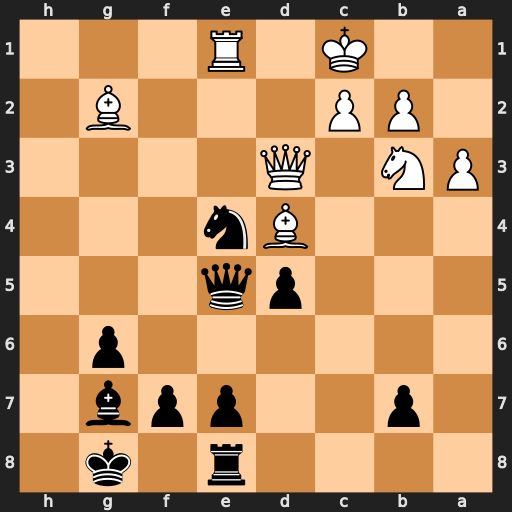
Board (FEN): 4r1k1/1p2ppb1/6p1/3pq3/3Bn3/PN1Q4/1PP3B1/2K1R3
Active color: b
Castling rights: -
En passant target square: -
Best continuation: Qg5+ Be3 Qxg2